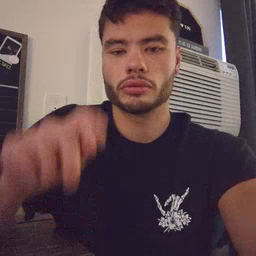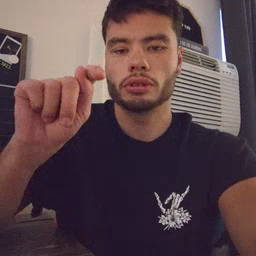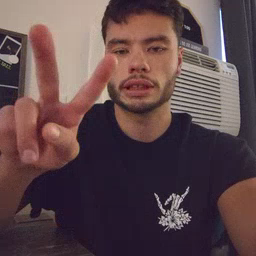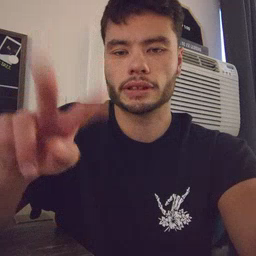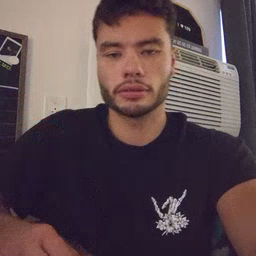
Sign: TV